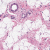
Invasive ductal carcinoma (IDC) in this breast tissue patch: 0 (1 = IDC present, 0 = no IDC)